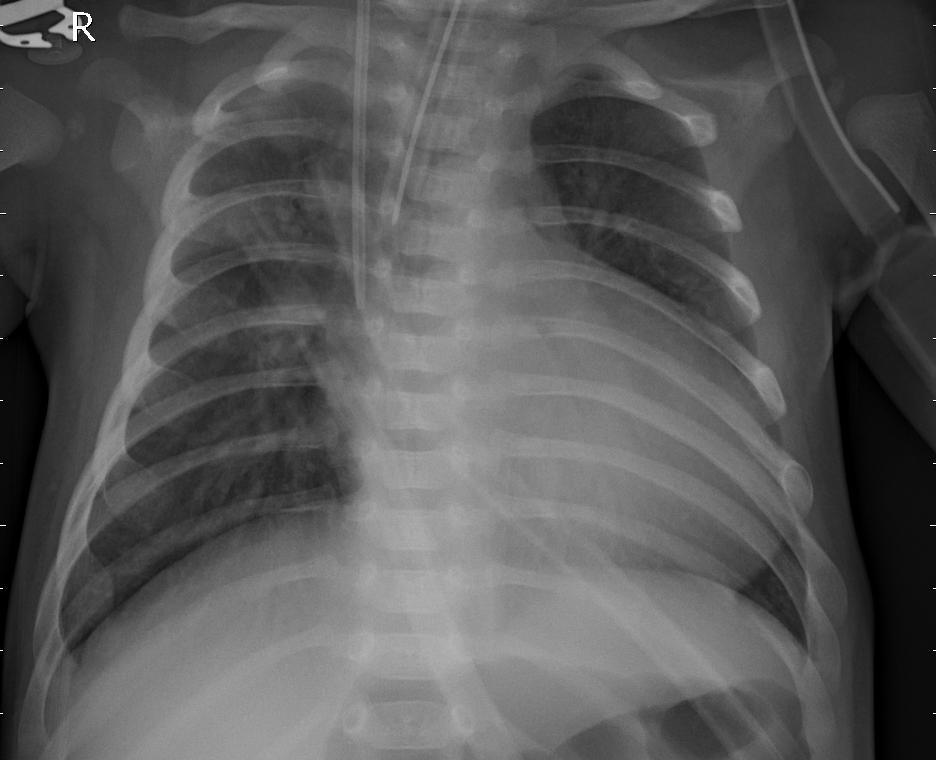
Diagnosis: PNEUMONIA